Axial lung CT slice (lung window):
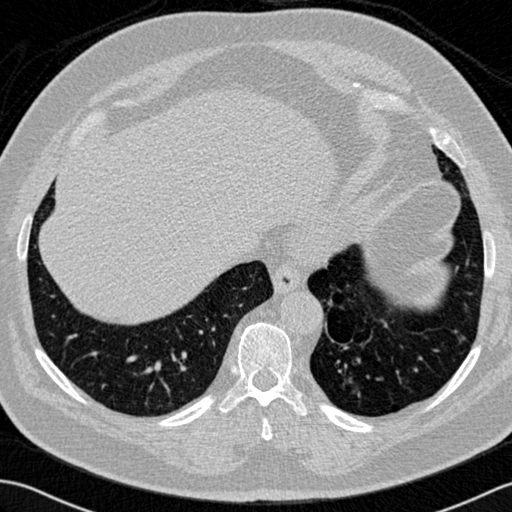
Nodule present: no